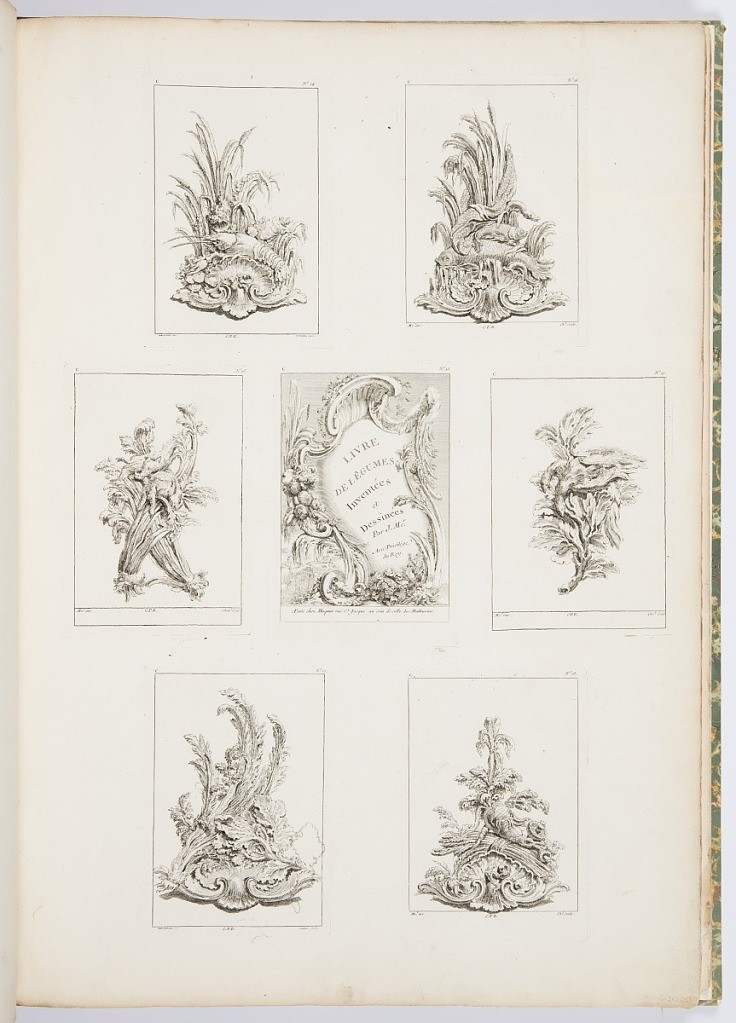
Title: Title page for Livre de Legumes [Series of Vegetable Ornament], pl. 13 in Ouvres de Juste-Aurèle Meissonnier
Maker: Juste-Aurèle Meissonnier, French, b. Italy, 1695–1750
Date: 1748
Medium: Etching on off-white laid paper
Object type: Print
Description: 1921-6-212-9-a: A crayfish lies over a shell cartouche and in fron...;     1921-6-212-9-b: Two Fish and a snake (?) lie above a shell fountai...;     1921-6-212-9-c: A rabbit and a bird (up-side down) lay over two cr...;     1921-6-212-9-d: Cartouche framed with leaves and vegetables and ti...;     1921-6-212-9-e: Two birds lie on top of a branch of acanthus leave...;     1921-6-212-9-f: Curving acanthus leaves lie on top of shell.50;     1921-6-212-9-g: Six plates depicting different vegetables. At cent...